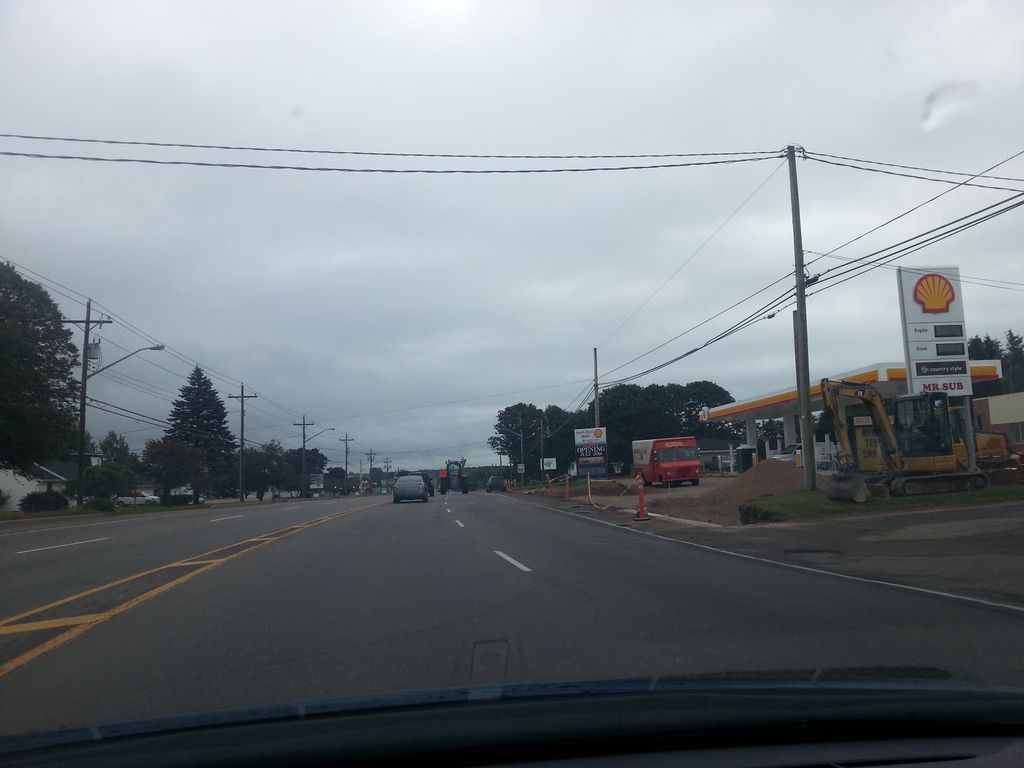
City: charlottetown